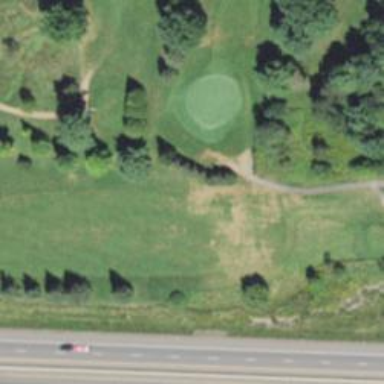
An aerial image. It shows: Pathway for golfing.